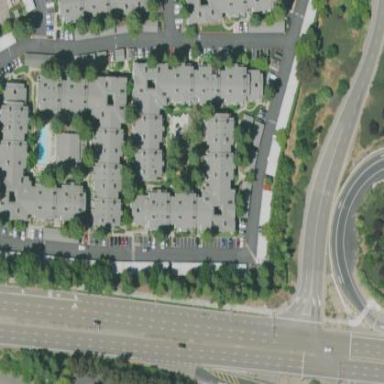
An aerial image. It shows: View of apartment building.